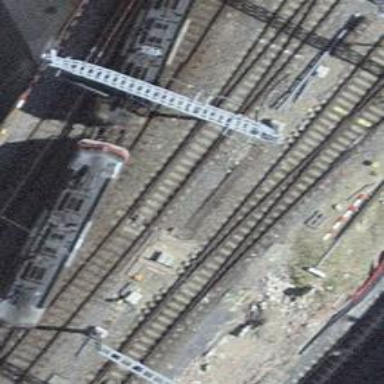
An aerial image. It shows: Railway switch.